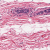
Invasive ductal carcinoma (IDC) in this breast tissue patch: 0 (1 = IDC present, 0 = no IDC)